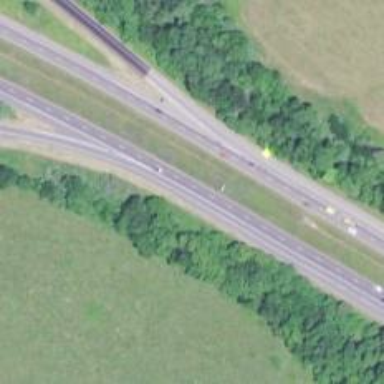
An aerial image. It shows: Motorway link.